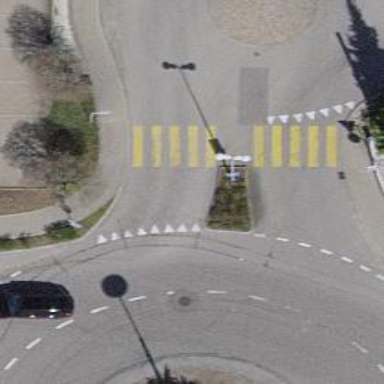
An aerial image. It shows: Marked zebra crossing with clear markings.